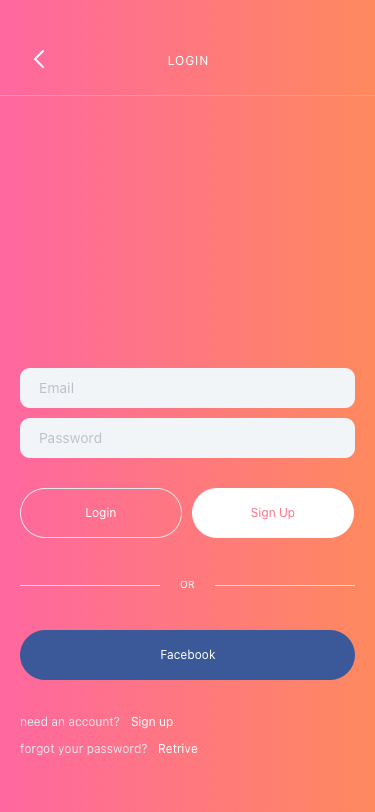
Text in this UI design:
forgot your password?
Retrive
need an account?
Sign up
OR
Password
Email
LOGIN